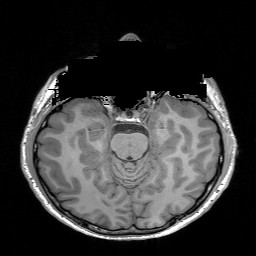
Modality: T1w
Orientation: coronal